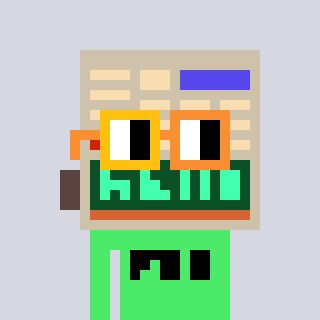
a pixel art character with square yellow and orange glasses, a calculator-shaped head and a teal-colored body on a cool background